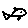
Label: fish